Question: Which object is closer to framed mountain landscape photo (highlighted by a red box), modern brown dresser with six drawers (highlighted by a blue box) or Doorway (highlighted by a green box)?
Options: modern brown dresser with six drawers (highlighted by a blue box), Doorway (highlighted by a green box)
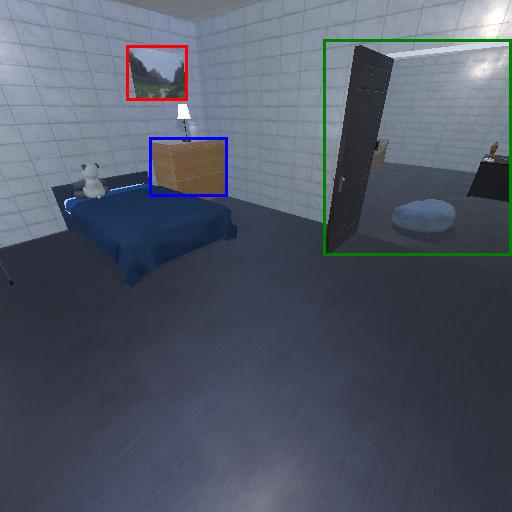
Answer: modern brown dresser with six drawers (highlighted by a blue box)